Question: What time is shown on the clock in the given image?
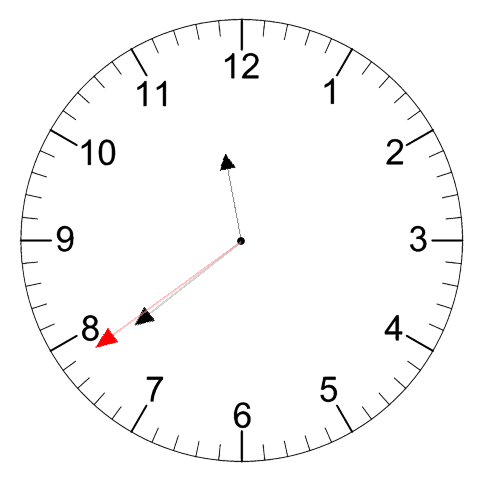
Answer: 11:38:39